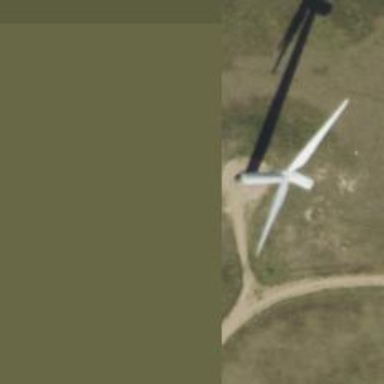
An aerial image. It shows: Wind turbine generator that utilizes wind as its source for generating electricity. It is of the horizontal axis type.